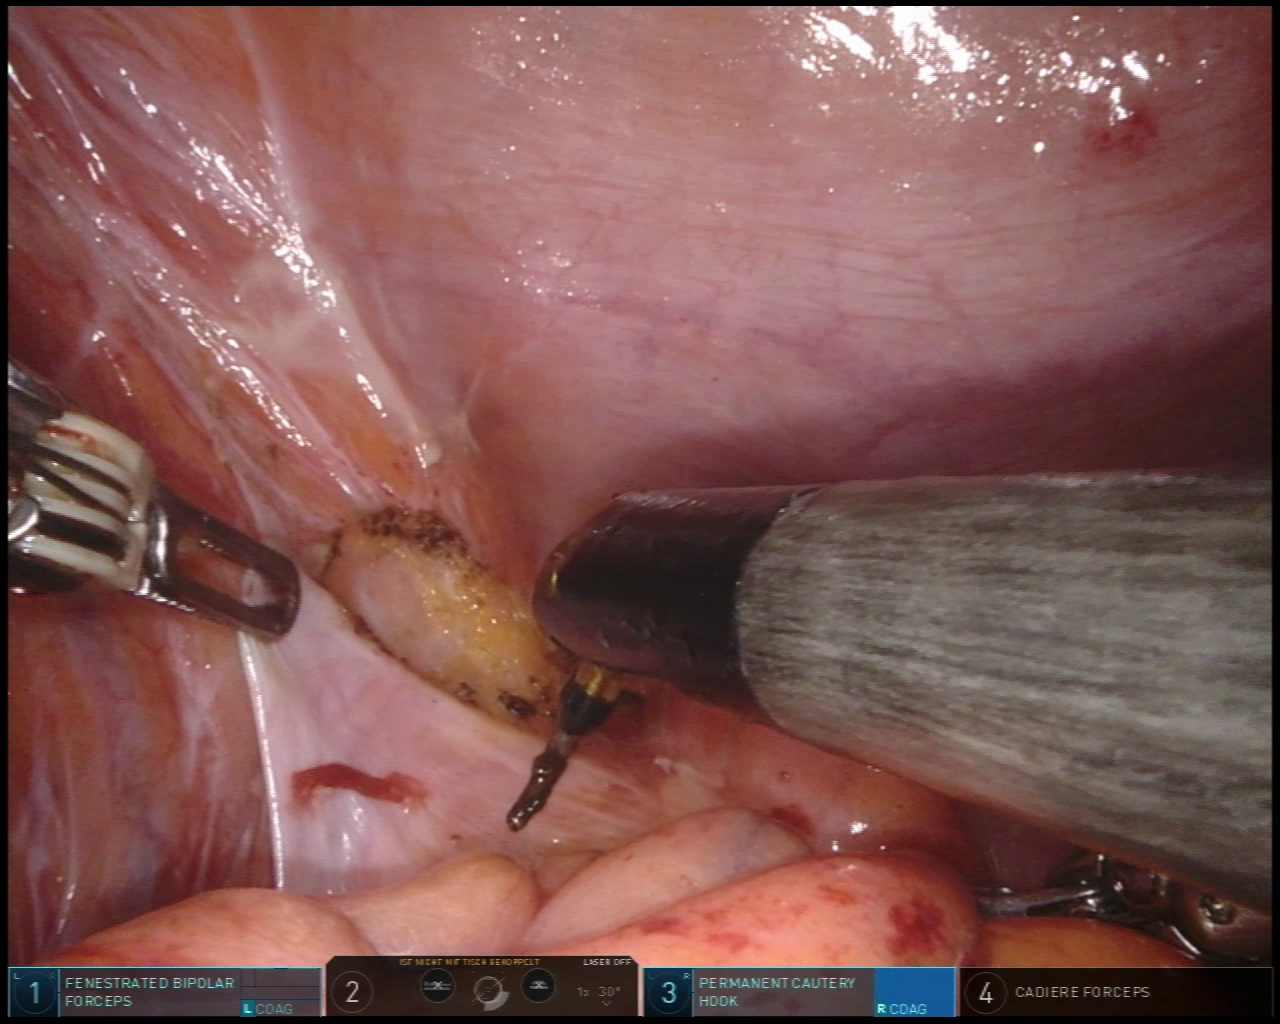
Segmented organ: abdominal_wall
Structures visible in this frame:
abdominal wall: yes
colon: no
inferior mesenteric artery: no
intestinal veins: no
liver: no
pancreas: no
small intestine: no
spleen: no
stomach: no
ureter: no
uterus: no
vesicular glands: no